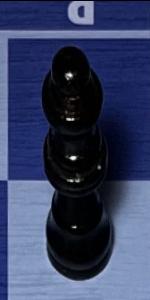
Label: Queen_Black